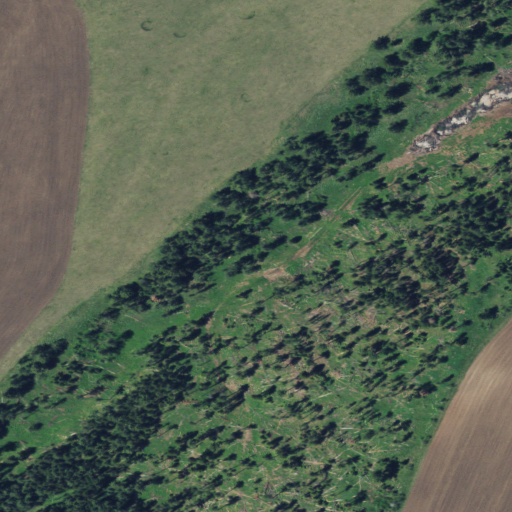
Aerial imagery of bench in Montana named Bowmans Bench containing evergreen forest, pasture, grassland, shrub, woody wetlands, and deciduous forest